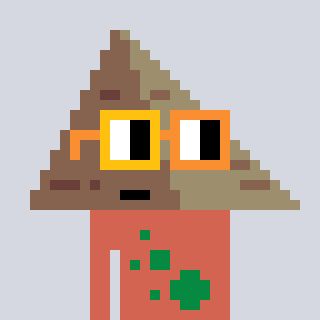
a pixel art character with square yellow and orange glasses, a pyramid-shaped head and a peachy-colored body on a cool background